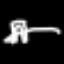
Label: pants